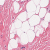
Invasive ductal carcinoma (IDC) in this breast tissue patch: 0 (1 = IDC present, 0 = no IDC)